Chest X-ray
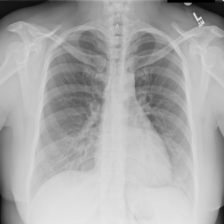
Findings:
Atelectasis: negative
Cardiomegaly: negative
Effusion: negative
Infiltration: negative
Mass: negative
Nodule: negative
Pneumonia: negative
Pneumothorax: negative
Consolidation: negative
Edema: negative
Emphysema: negative
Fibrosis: negative
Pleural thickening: negative
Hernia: negative